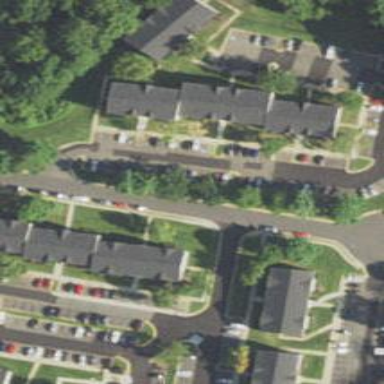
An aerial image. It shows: Residential road with sidewalk on the left side.